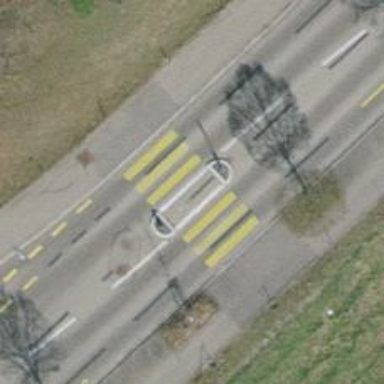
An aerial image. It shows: Uncontrolled crossing with pedestrian island.